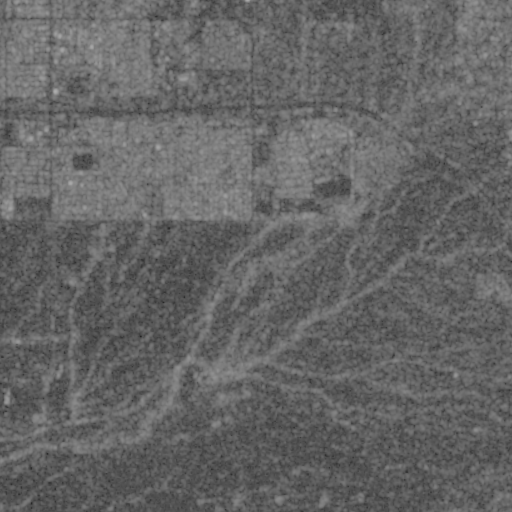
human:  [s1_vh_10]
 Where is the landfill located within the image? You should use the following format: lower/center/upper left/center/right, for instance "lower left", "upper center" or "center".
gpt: The landfill is located in the lower left of the image.
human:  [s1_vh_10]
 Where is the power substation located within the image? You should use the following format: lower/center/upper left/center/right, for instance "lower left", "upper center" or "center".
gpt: The power substation is located in the upper right of the image.
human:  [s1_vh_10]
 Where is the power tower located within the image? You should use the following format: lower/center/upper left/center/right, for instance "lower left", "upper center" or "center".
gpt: The power tower is located in the upper right of the image.
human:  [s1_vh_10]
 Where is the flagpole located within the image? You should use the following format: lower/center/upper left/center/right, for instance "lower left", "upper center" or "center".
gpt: The flagpole is located in the upper of the image.
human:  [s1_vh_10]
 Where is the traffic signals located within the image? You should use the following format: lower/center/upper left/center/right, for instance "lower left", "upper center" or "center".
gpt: The traffic signals is located in the upper of the image.
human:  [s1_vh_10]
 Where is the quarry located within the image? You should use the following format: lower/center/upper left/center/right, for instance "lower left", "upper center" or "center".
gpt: There is no quarry in the image.

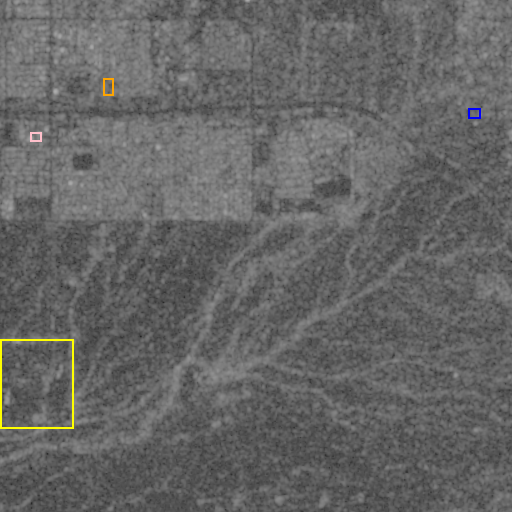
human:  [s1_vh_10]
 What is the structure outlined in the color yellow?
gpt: The structure outlined in yellow is a landfill.
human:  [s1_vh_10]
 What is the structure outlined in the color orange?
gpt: The structure outlined in orange is a park.
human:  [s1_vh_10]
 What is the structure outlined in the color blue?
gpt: The structure outlined in blue is a power substation.
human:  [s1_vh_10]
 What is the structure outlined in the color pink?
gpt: The structure outlined in pink is a building.
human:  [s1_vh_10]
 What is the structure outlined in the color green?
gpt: There is no green outline.